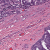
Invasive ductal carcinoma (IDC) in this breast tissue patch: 1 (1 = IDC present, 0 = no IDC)